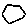
Label: hexagon